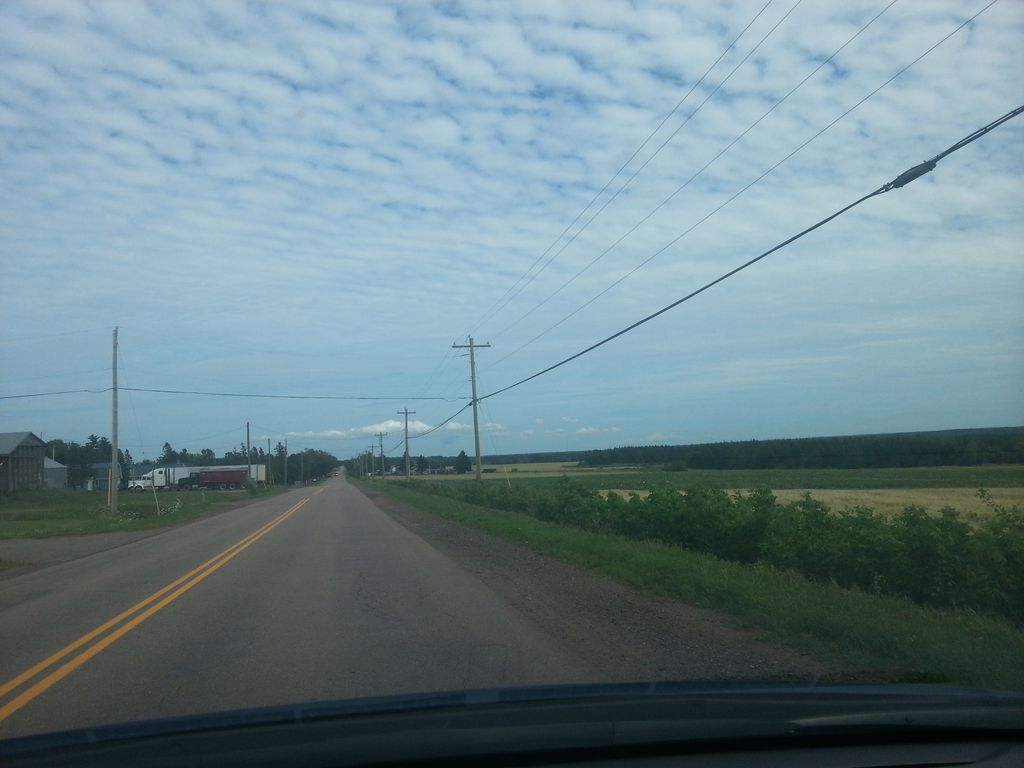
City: charlottetown